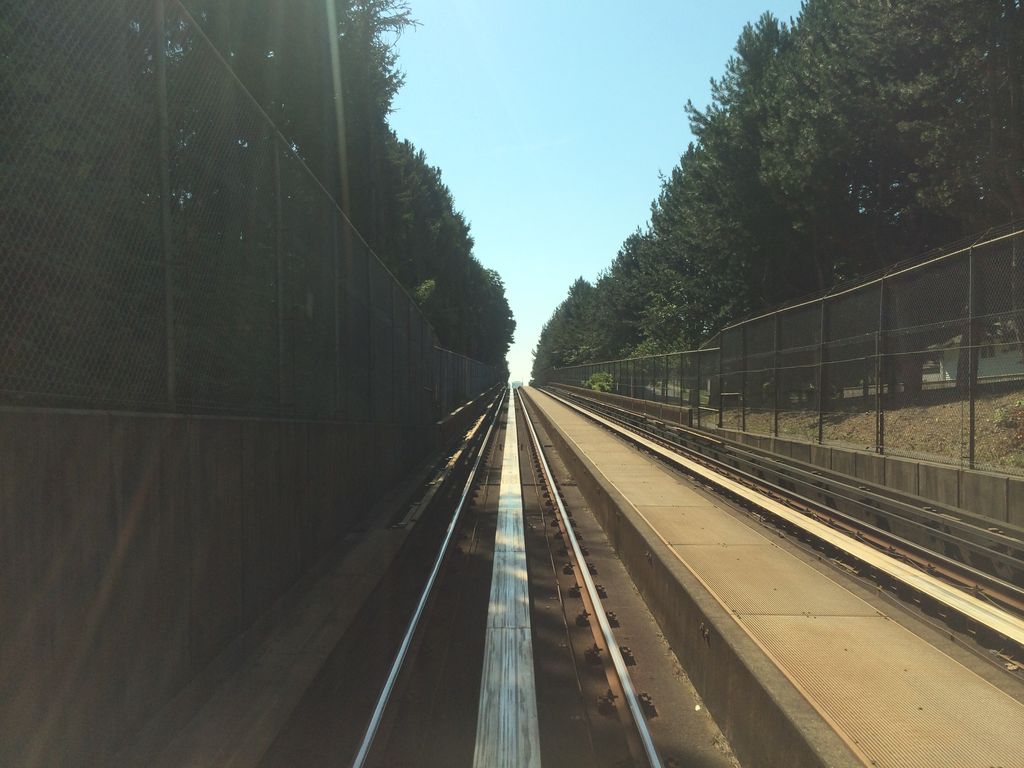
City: vancouver